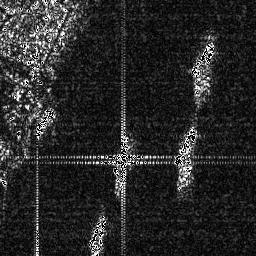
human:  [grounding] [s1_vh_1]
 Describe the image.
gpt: In the satellite image, there is  <ref>1 medium ship </ref> <box>[[33, 82, 41, 99, 0]]</box> located at bottom,  <ref>1 medium ship </ref> <box>[[42, 50, 51, 74, 0]]</box> located at center,  <ref>1 large ship </ref> <box>[[73, 12, 85, 41, 0]]</box> located at top right,  <ref>1 large ship </ref> <box>[[66, 47, 76, 74, 0]]</box> located at right.